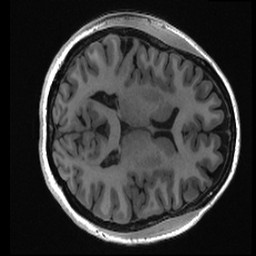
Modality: T1w
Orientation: axial
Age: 29
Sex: female